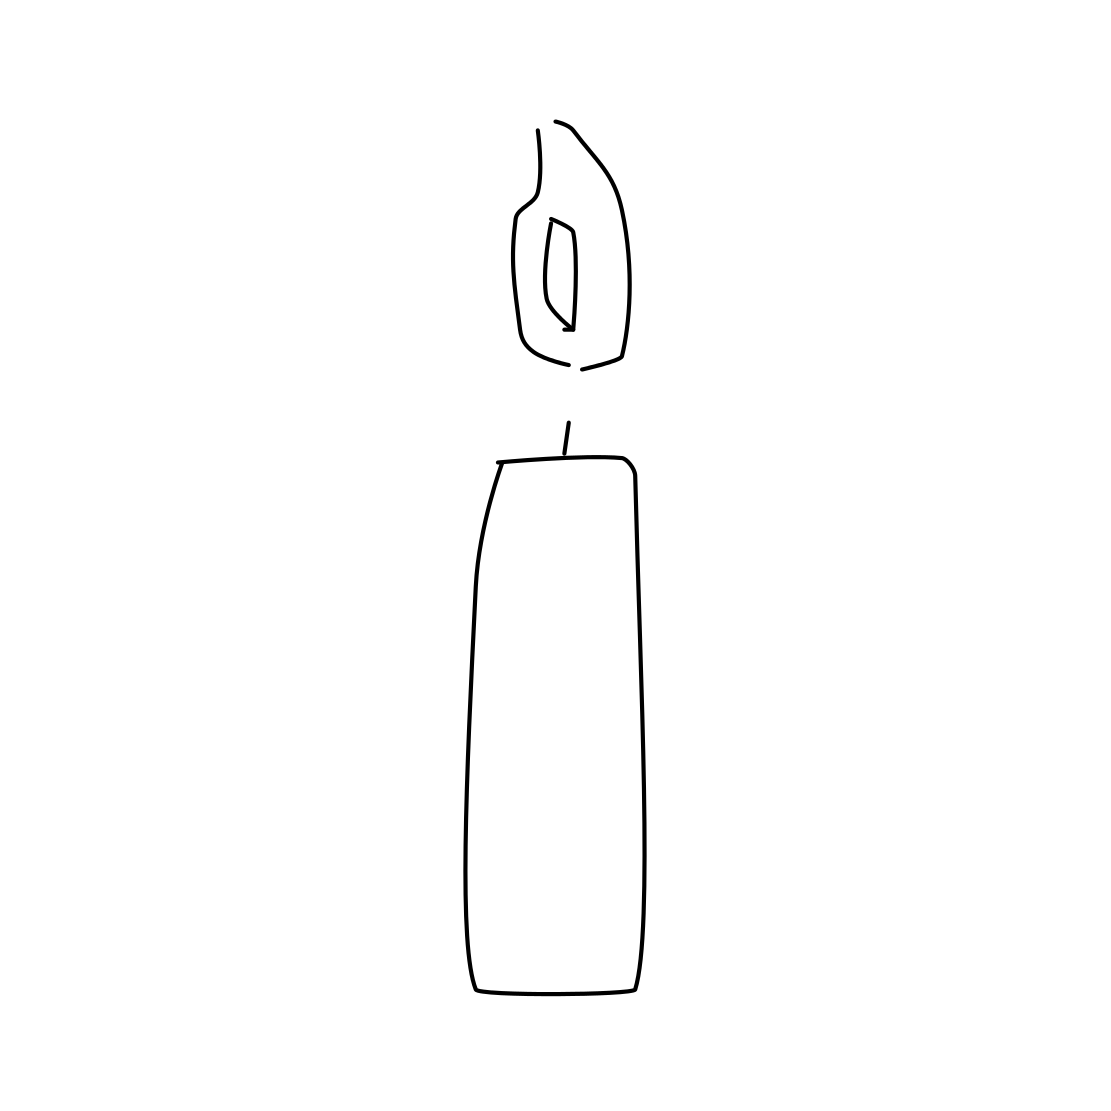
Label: candle